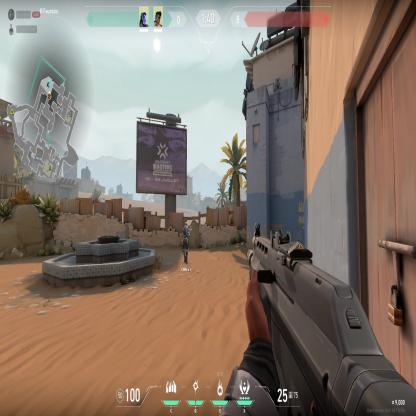
Label: teammate